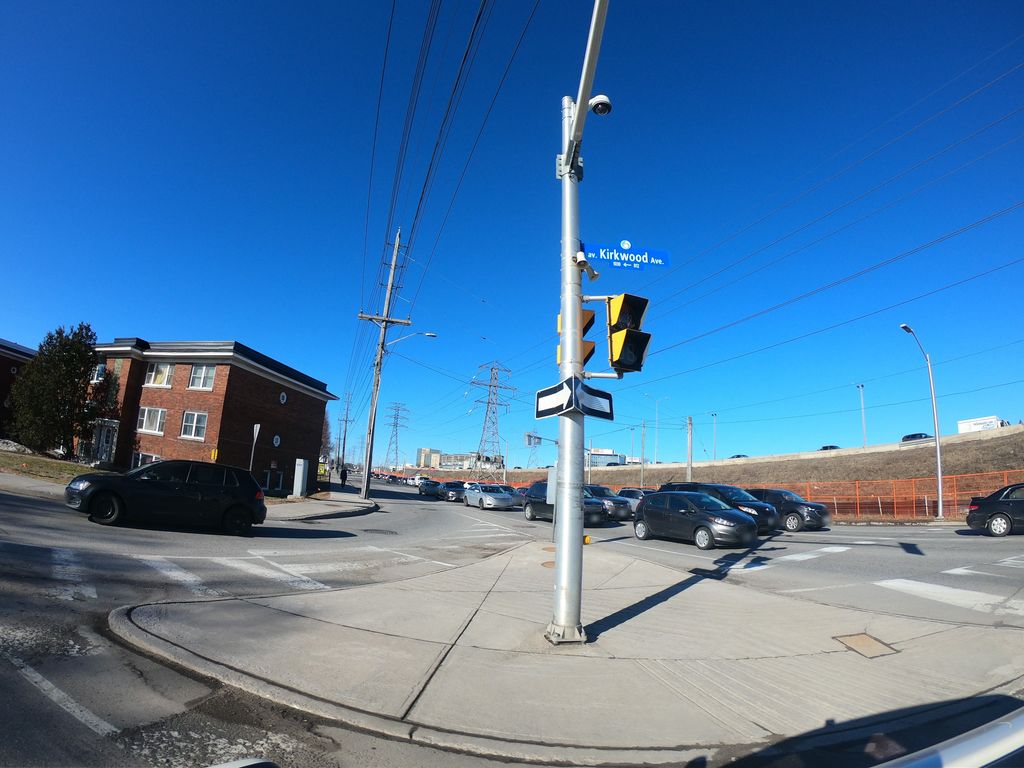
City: ottawa-gatineau